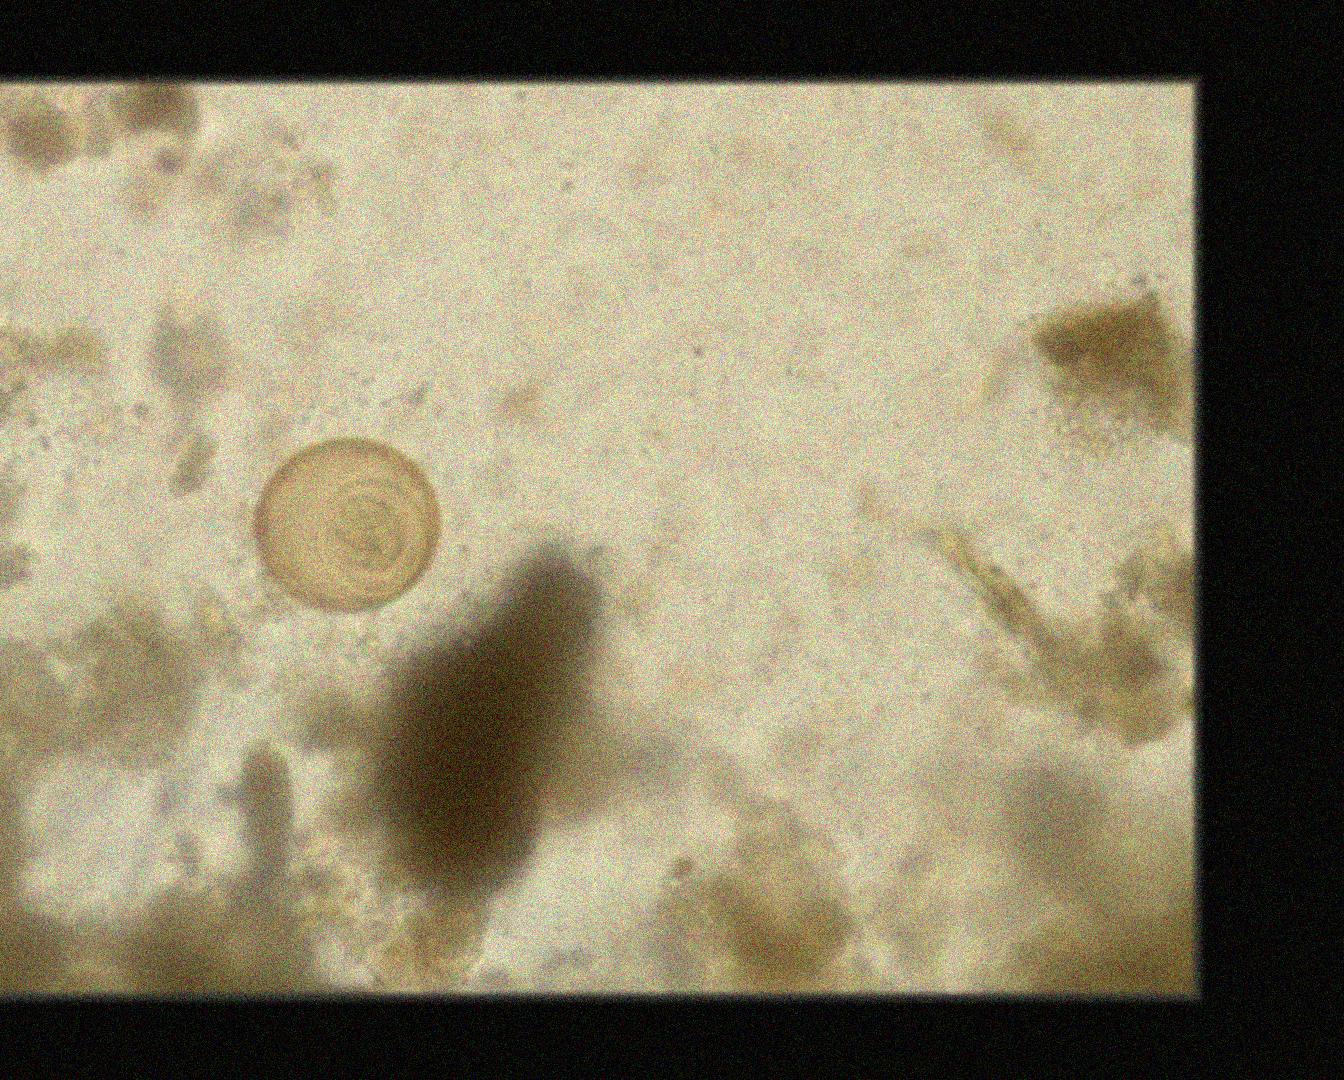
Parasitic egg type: Hymenolepis diminuta